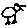
Label: bird